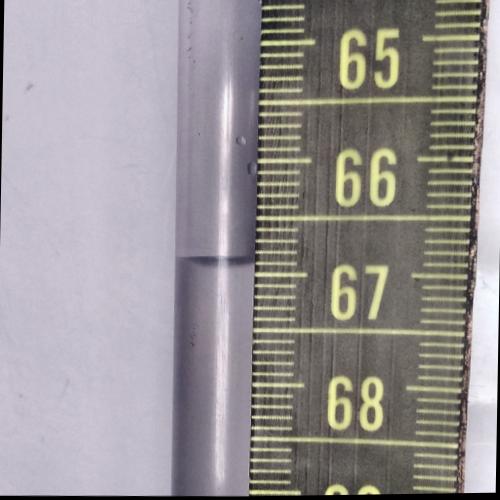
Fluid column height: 66.9 cm